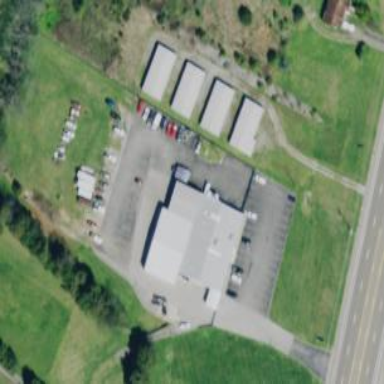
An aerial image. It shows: Building housing car repair shop.